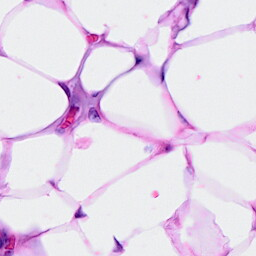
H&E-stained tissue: Breast